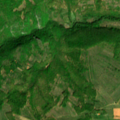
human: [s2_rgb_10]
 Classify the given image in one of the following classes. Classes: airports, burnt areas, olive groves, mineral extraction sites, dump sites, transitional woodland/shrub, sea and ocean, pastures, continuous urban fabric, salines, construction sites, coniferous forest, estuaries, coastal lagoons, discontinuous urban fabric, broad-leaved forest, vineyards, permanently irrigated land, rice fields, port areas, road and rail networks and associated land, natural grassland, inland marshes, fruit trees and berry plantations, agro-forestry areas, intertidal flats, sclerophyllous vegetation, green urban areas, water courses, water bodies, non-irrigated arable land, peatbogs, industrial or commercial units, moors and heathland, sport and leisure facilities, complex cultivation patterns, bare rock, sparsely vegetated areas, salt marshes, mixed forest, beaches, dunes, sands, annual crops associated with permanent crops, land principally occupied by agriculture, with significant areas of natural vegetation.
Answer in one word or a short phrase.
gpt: complex cultivation patterns, land principally occupied by agriculture, with significant areas of natural vegetation, broad-leaved forest